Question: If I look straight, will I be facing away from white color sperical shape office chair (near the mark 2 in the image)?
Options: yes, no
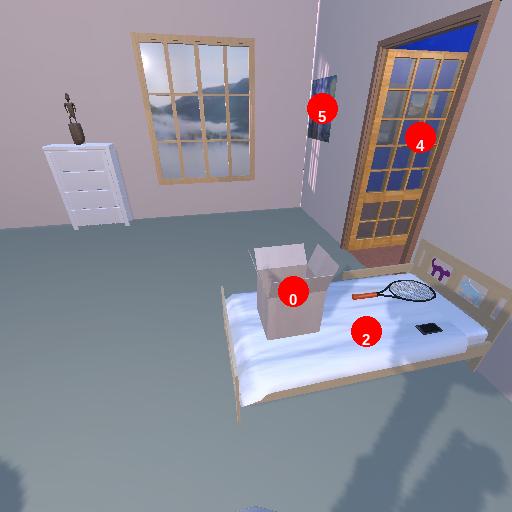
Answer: yes